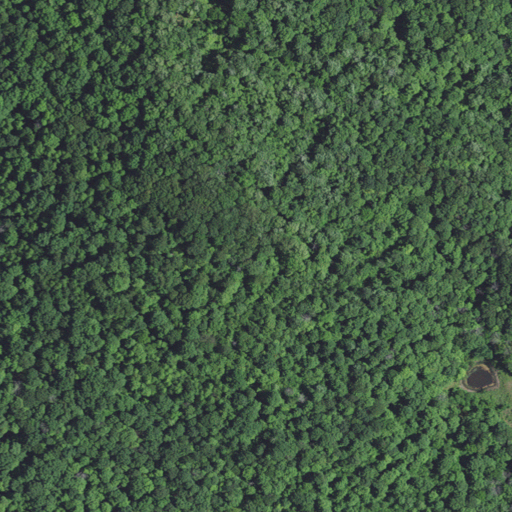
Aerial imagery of mountain in Kentucky named Jacks Knob containing only deciduous forest